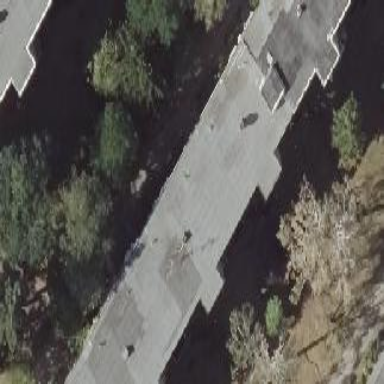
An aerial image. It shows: Residential building with flat roof.